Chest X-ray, AP view. Patient: 21 years old, sex M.
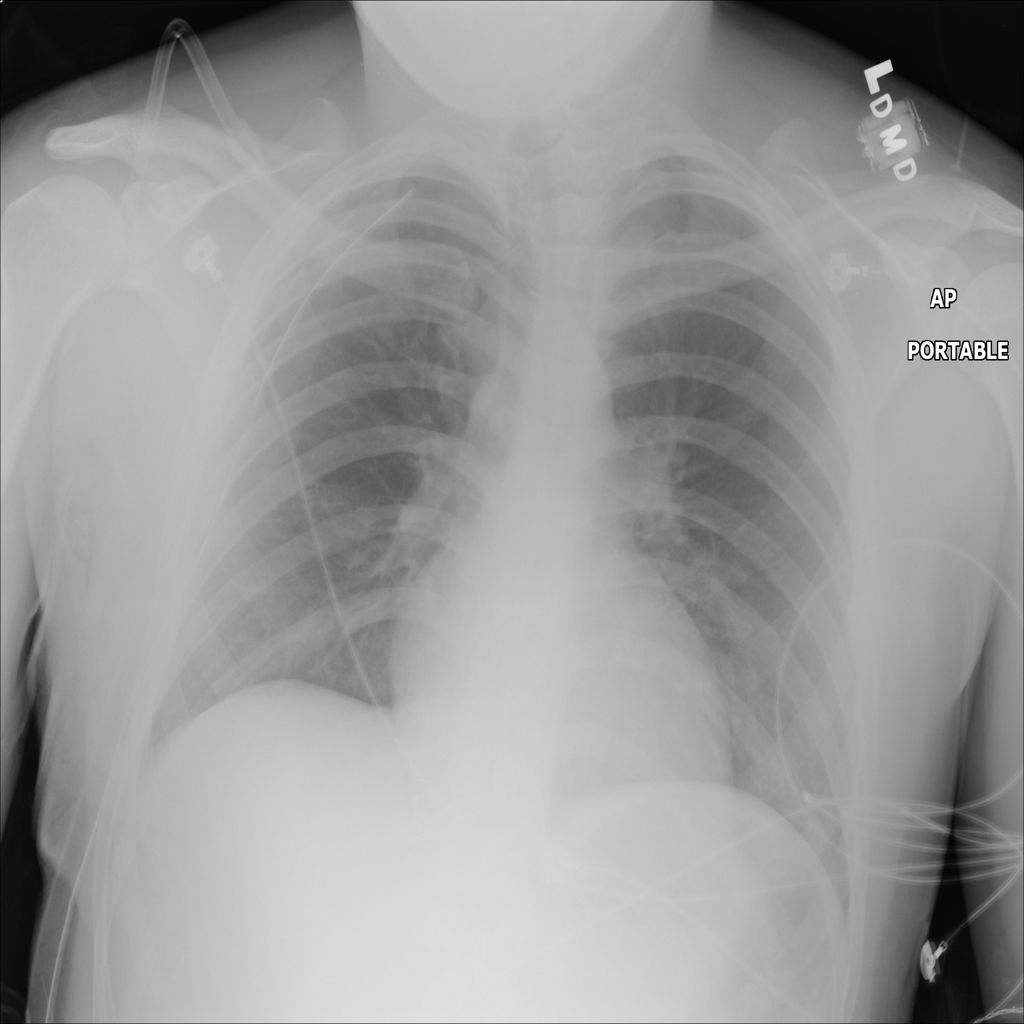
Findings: No Finding